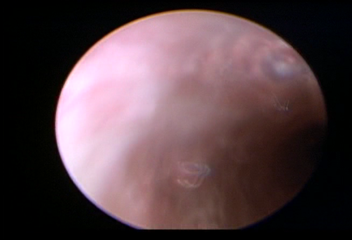
Modality: WLC
Class: Normal mucosa
Bladder cancer association: No